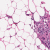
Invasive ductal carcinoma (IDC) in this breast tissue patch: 0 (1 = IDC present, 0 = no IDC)